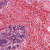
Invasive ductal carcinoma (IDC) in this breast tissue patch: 0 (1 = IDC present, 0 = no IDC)